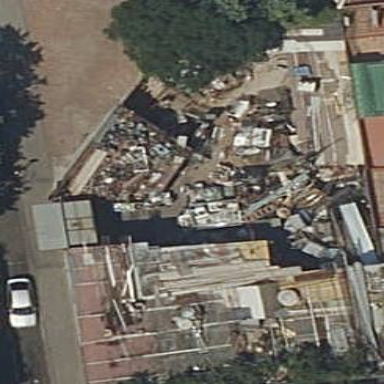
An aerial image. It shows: Industrial area designated as scrap yard.